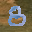
Label: 8